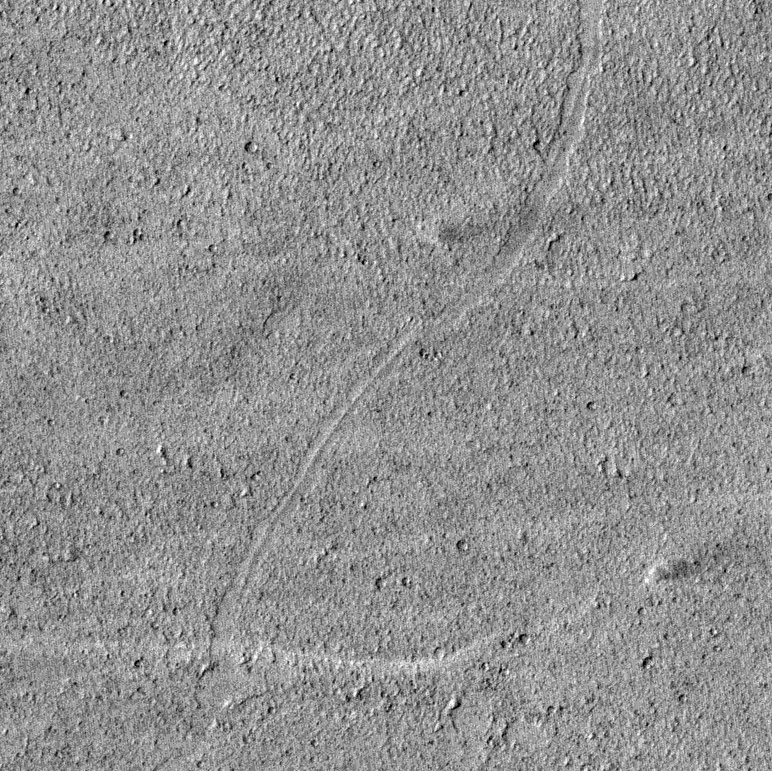
Label: dustdevil, dustdevil